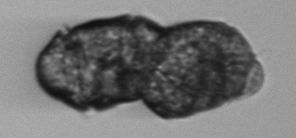
Label: Margalefidinium